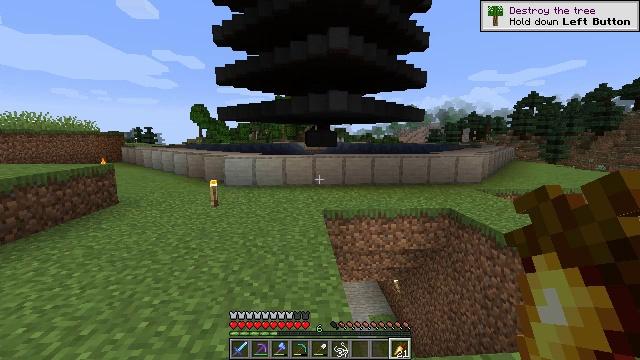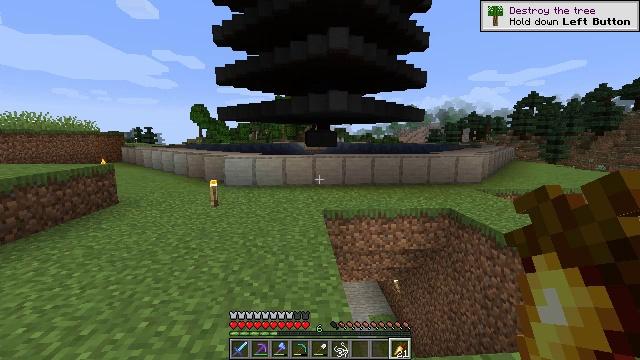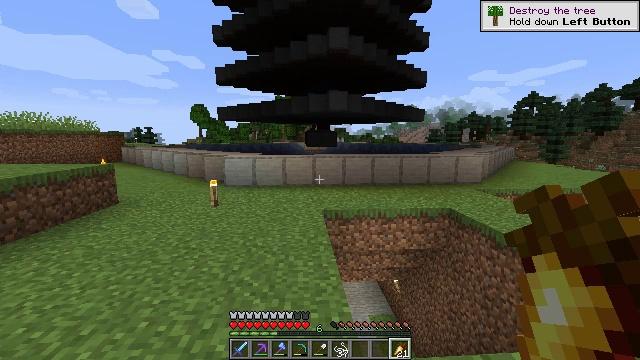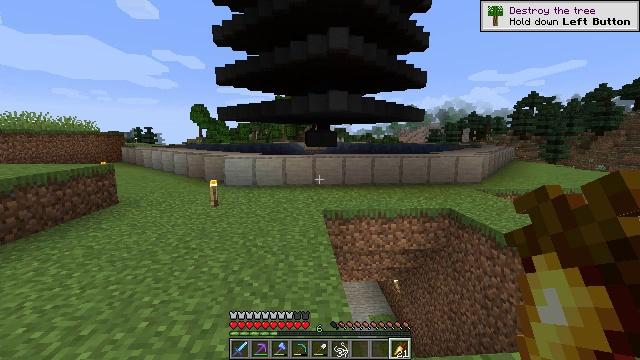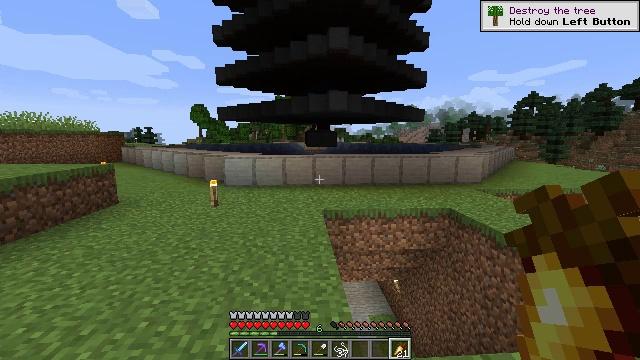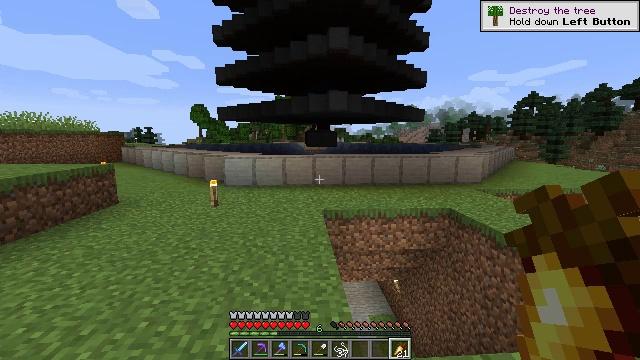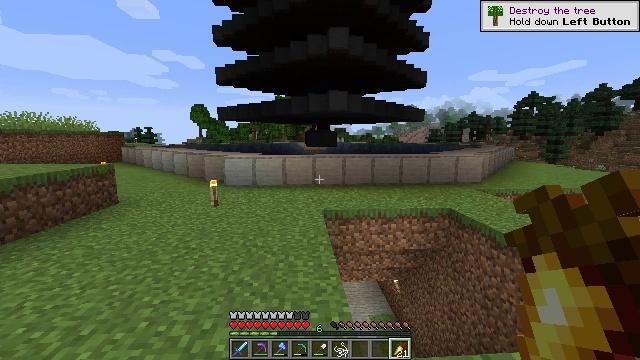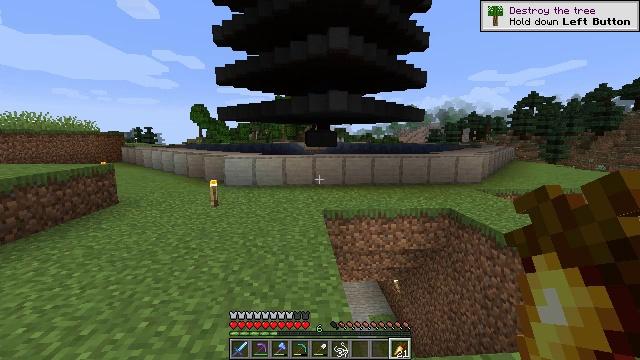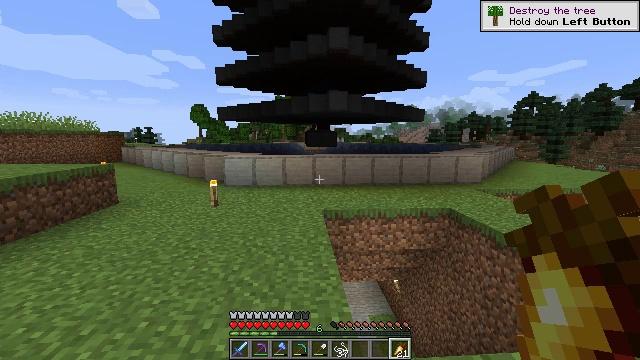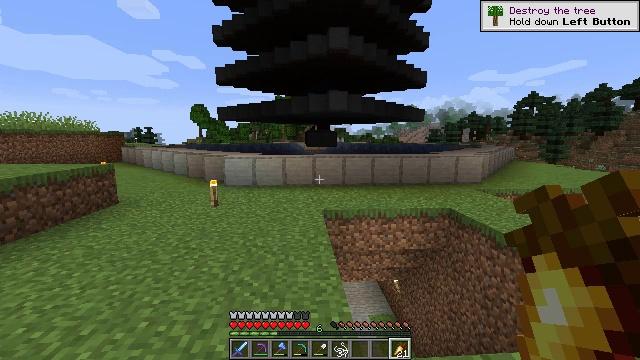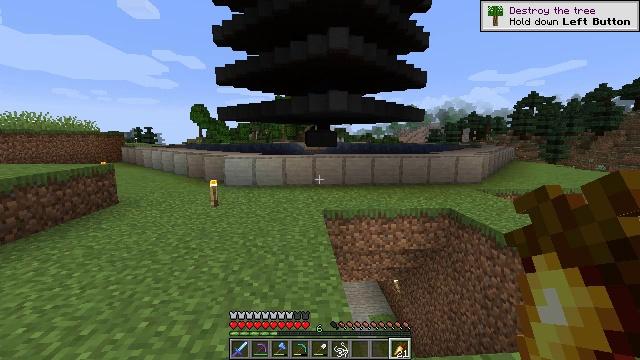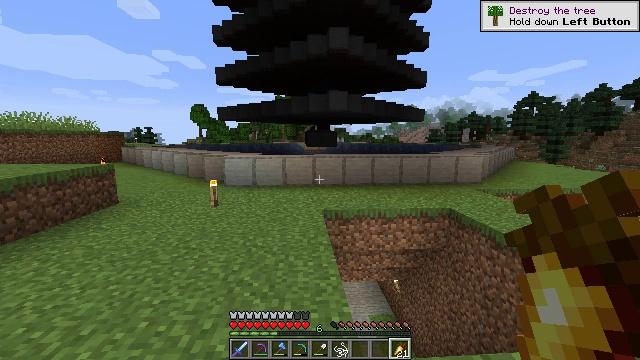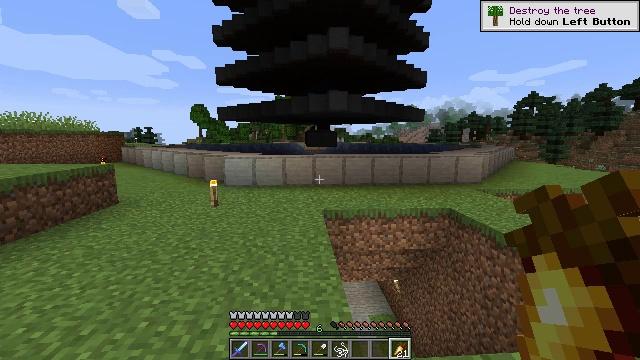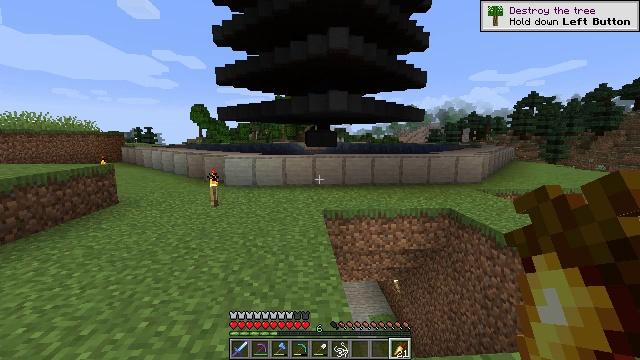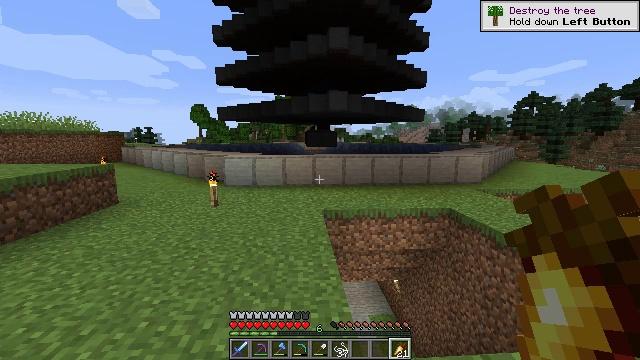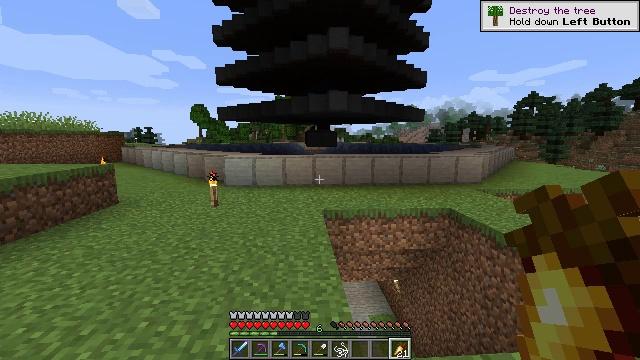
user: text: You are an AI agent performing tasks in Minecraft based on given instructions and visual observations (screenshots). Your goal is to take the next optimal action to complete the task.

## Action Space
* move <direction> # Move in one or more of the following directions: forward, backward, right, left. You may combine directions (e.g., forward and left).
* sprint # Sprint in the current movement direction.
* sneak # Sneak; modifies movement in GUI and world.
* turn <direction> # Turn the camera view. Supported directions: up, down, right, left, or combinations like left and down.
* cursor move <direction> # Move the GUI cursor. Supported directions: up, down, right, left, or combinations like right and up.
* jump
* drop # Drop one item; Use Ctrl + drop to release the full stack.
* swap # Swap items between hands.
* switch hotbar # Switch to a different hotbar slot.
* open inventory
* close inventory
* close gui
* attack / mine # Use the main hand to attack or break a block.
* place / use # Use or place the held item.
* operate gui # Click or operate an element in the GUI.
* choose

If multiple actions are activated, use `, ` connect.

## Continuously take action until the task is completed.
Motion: motion action
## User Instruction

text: Craft a smooth stone.
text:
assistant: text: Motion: no_op
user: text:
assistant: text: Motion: no_op
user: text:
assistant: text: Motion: no_op
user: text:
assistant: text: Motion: no_op
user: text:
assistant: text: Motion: no_op
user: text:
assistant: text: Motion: no_op
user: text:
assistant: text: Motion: no_op
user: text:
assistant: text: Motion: no_op
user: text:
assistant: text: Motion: no_op
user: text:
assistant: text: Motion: no_op
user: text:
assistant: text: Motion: no_op
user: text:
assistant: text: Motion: no_op
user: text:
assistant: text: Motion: no_op
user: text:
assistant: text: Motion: no_op
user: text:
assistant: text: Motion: no_op
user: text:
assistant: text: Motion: no_op
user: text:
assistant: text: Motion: no_op
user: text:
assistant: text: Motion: no_op
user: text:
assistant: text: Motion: no_op
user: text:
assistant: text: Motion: no_op
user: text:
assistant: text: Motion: no_op
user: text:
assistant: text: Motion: no_op
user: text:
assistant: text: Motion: no_op
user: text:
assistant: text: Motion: no_op
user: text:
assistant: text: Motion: no_op
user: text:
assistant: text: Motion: no_op
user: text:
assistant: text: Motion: no_op
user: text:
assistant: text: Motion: no_op
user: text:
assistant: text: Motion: no_op
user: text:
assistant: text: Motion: no_op